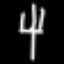
Label: fork